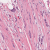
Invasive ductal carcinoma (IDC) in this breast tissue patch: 1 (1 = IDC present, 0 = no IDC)